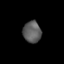
Tissue: lung
Cell type: Others
Senescence score: 0.2354
Nuclear area (px): 384
Mean DAPI intensity: 91.737